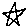
Label: star